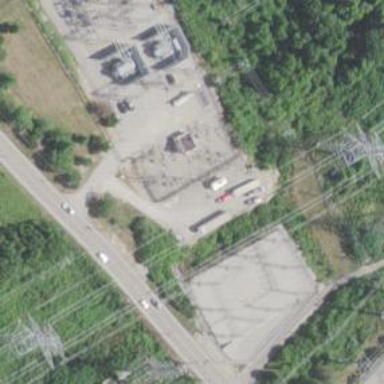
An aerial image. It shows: The unit described in the note is substation.